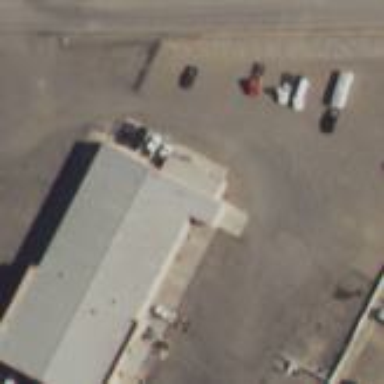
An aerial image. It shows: Commercial building with truck shop.